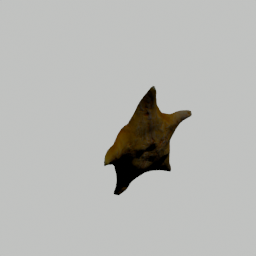
Label: animals